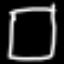
Label: square